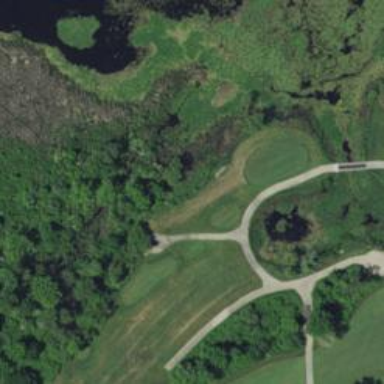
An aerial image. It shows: Service road used as golf cart path.